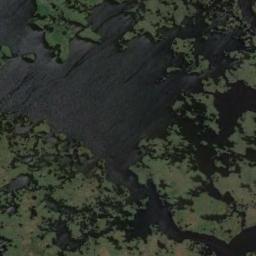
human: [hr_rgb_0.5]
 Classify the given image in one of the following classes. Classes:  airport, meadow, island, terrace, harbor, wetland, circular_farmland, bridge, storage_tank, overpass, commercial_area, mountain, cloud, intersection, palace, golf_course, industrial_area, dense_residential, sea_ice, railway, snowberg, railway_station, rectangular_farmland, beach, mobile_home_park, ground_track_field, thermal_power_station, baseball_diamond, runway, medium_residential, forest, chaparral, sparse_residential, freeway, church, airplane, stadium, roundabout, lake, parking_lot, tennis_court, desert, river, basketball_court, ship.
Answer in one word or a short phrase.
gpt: wetland